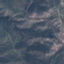
Label: HerbaceousVegetation